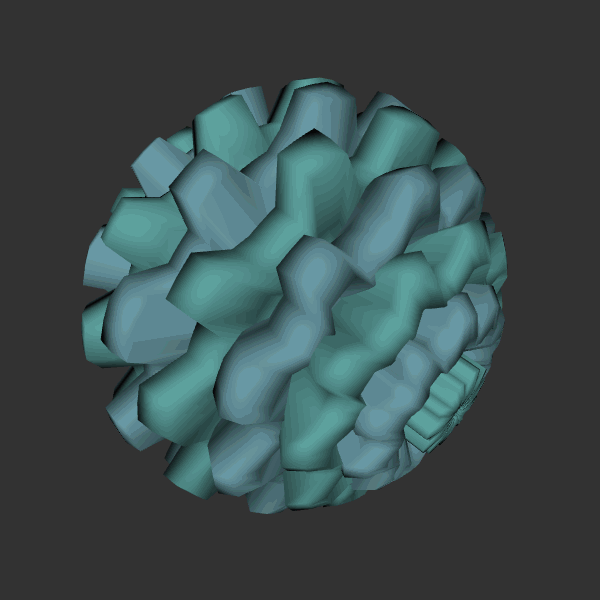
Background: dark